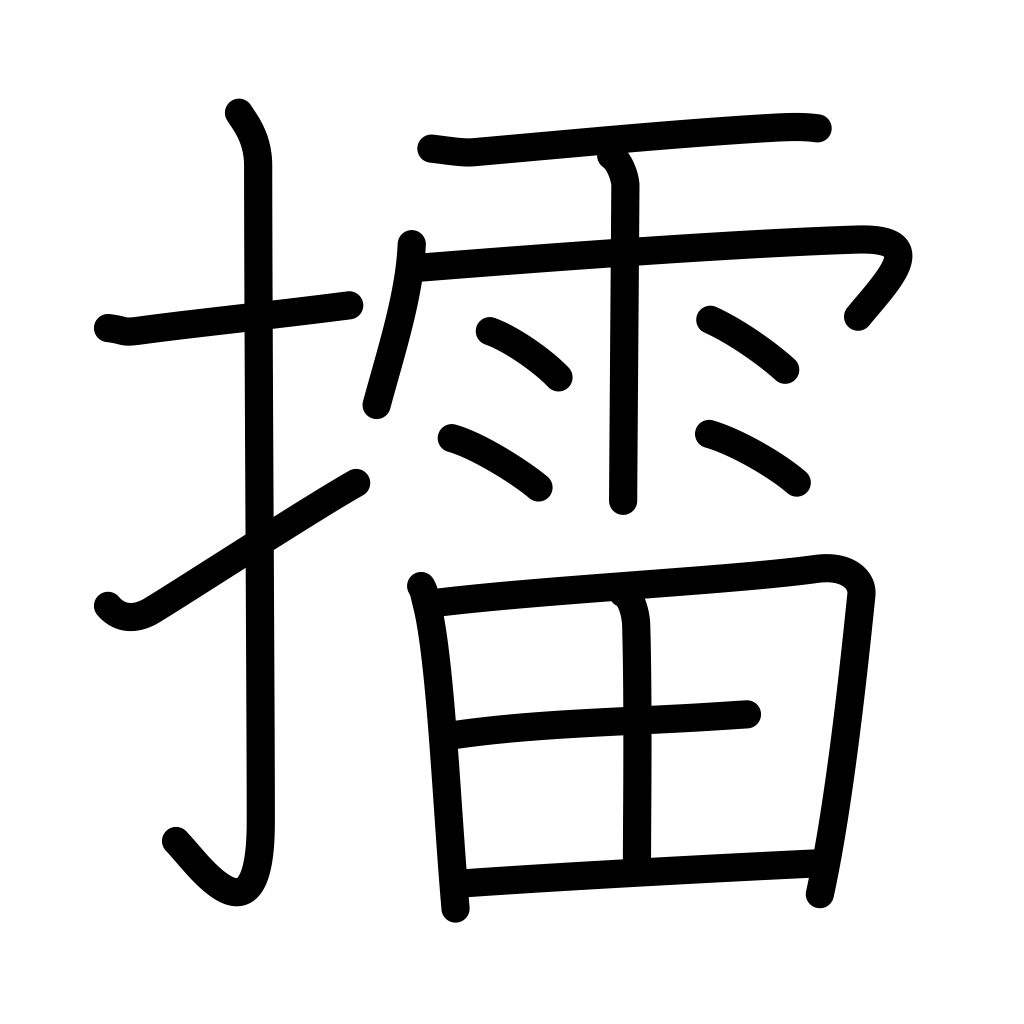
Meaning: grind, mash, grate